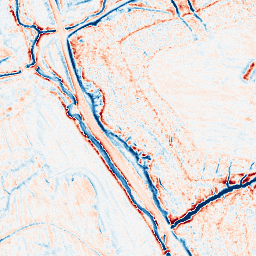
Category: edge_preserving
Decomposition family: anisotropic_diffusion
Decomposition parameters: iterations: 50
kappa: 100
gamma: 0.05
Upsampling method: bicubic
Upsampling parameters: scale: 8
Upsampling scale: 8